Field crop: maize
Growth stage: 2
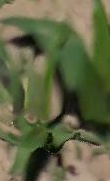
Species: maize